Interaction volume radius: 10 \u00c5
Interaction volume height: 30 \u00c5
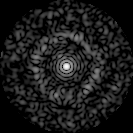
Disorder parameter: 0.8575